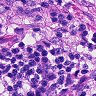
Metastatic tissue present: yes